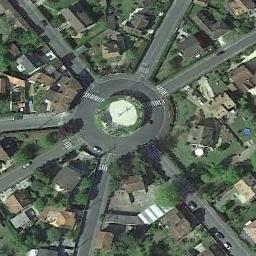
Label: roundabout